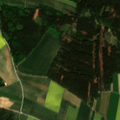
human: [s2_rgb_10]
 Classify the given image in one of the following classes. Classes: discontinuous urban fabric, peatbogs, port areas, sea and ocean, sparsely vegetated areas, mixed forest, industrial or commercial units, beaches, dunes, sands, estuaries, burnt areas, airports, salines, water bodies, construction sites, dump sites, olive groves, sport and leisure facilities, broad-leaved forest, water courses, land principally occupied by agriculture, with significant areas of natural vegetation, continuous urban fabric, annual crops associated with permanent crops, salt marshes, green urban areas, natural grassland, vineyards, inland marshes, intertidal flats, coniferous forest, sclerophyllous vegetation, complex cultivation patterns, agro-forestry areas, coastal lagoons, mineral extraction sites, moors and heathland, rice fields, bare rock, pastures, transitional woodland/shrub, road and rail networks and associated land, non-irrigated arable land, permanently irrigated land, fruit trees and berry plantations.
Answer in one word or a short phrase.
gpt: non-irrigated arable land, land principally occupied by agriculture, with significant areas of natural vegetation, coniferous forest